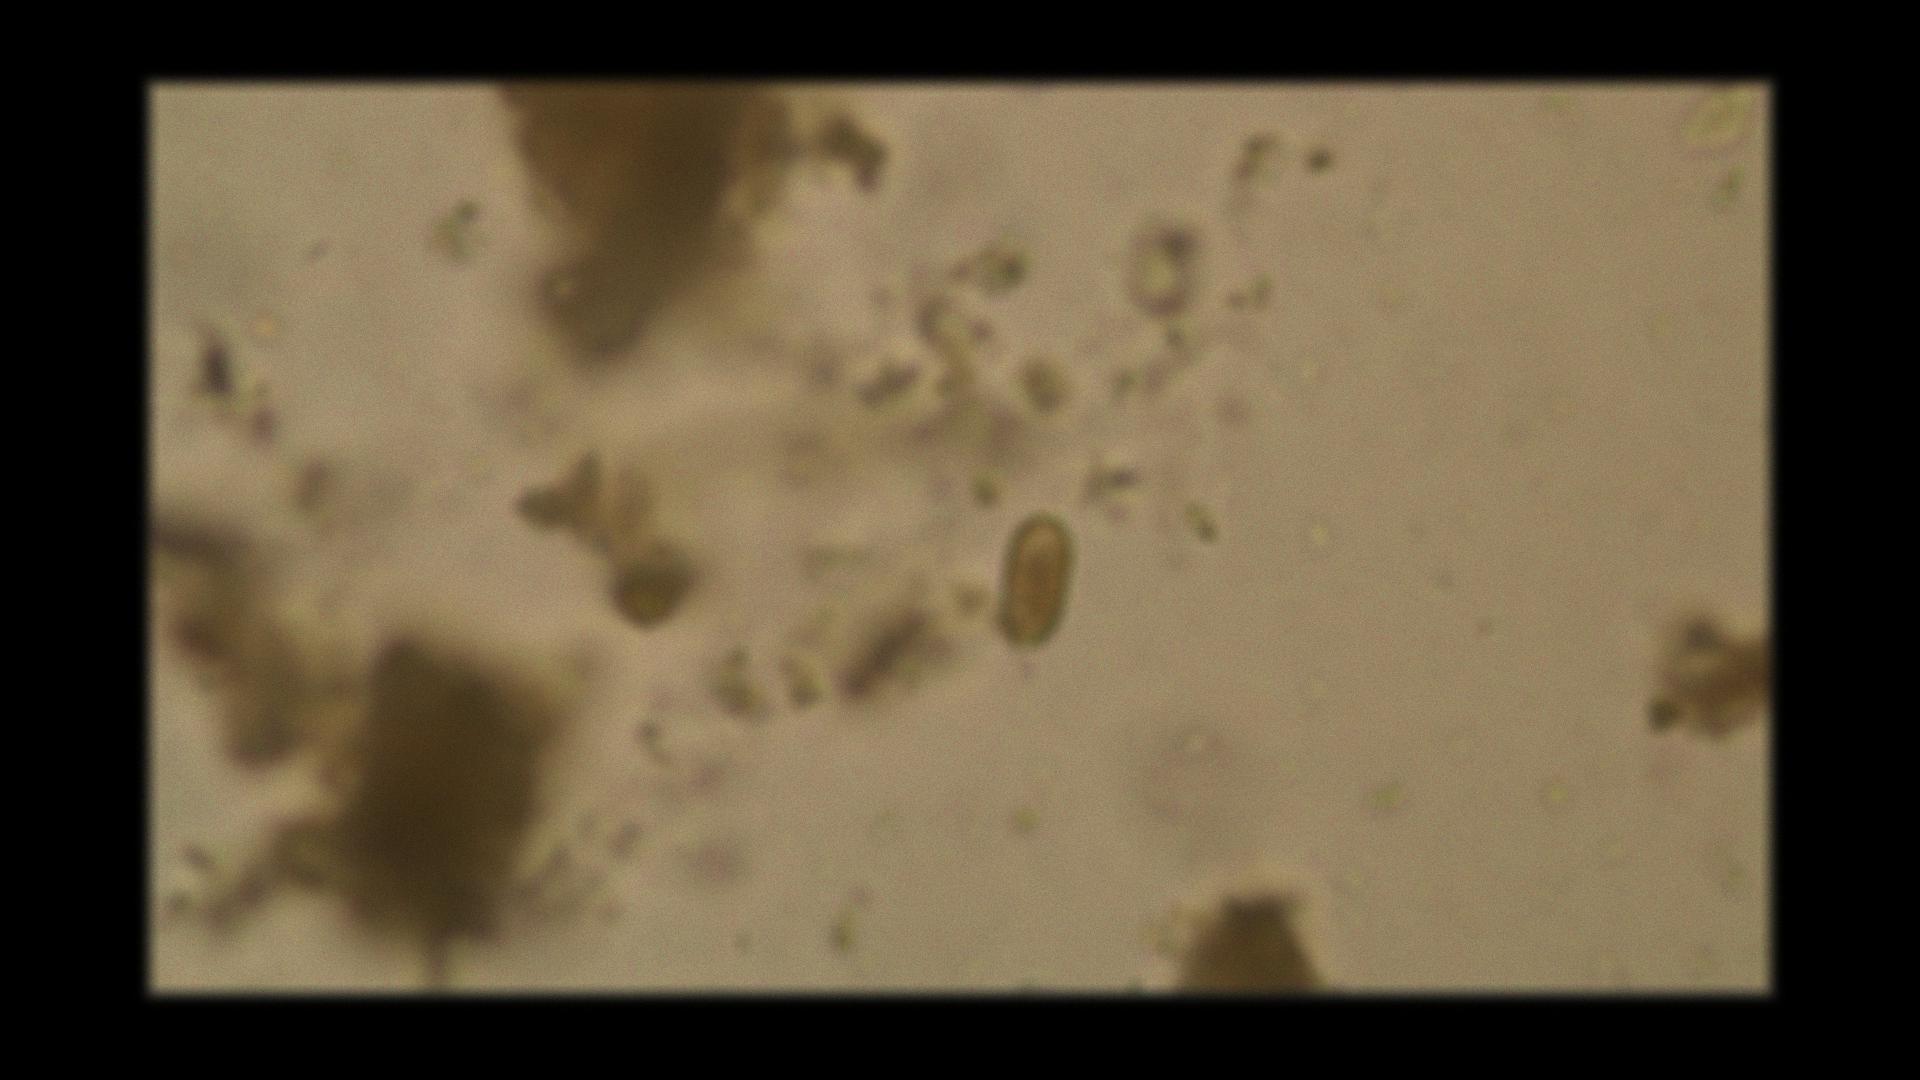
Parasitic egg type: Capillaria philippinensis